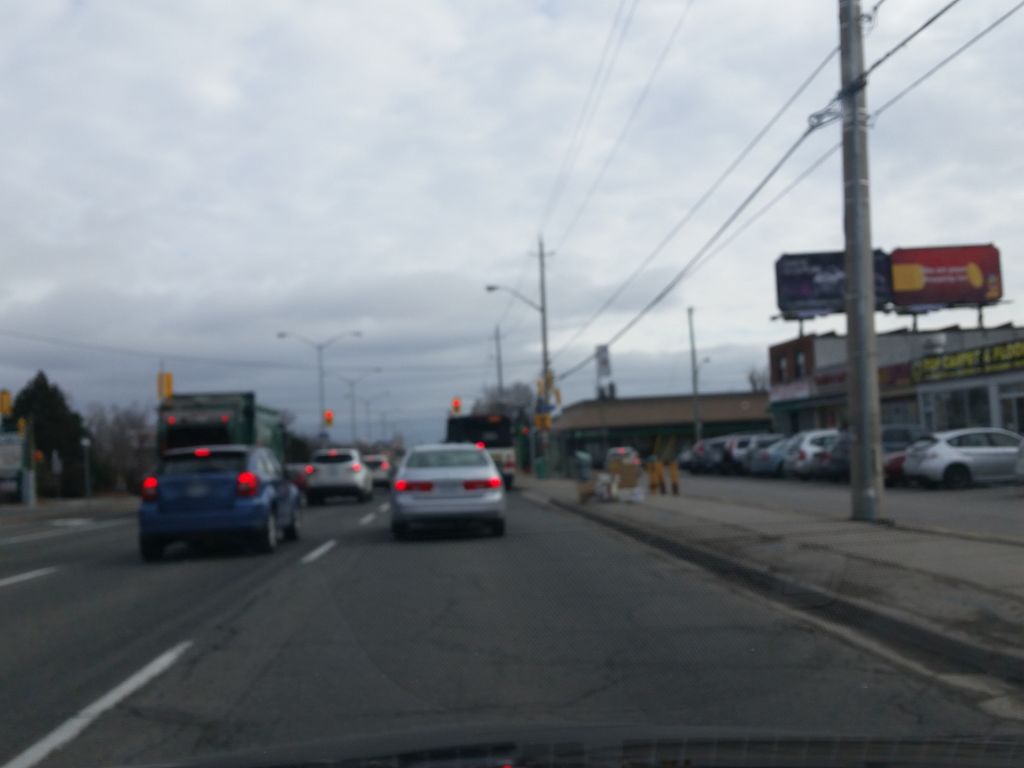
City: toronto